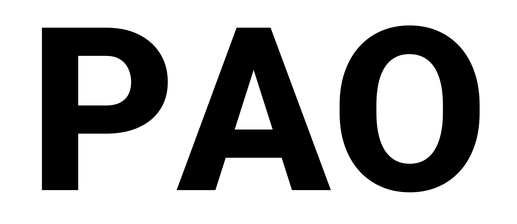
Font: Roboto_ExtraBold